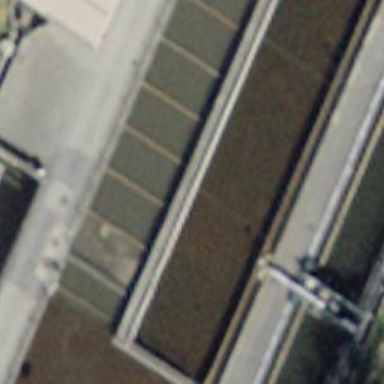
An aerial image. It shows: Body of wastewater.